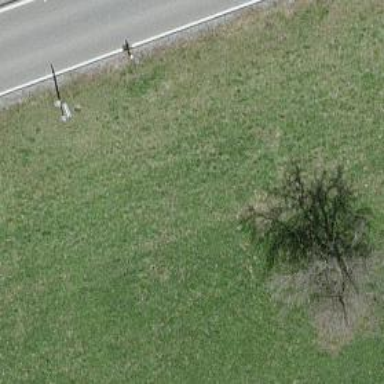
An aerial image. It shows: Single tag "natural: tree."